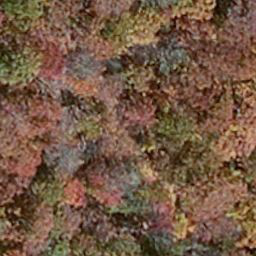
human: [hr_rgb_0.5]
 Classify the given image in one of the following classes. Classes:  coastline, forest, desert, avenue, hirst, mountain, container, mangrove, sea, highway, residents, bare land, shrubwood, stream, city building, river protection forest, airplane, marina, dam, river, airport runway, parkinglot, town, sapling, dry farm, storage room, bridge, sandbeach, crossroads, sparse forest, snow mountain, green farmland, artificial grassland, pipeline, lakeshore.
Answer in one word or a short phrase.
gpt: mangrove